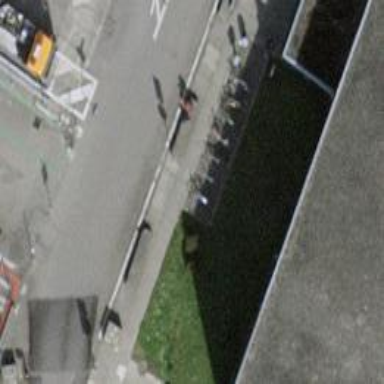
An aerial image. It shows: Bicycle parking area with stands.